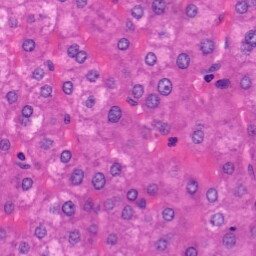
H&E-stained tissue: Liver